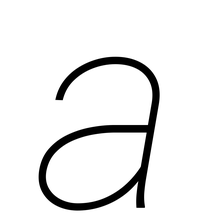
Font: Roboto-Italic_Thin_Italic